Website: crate-barrel
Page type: billing-address
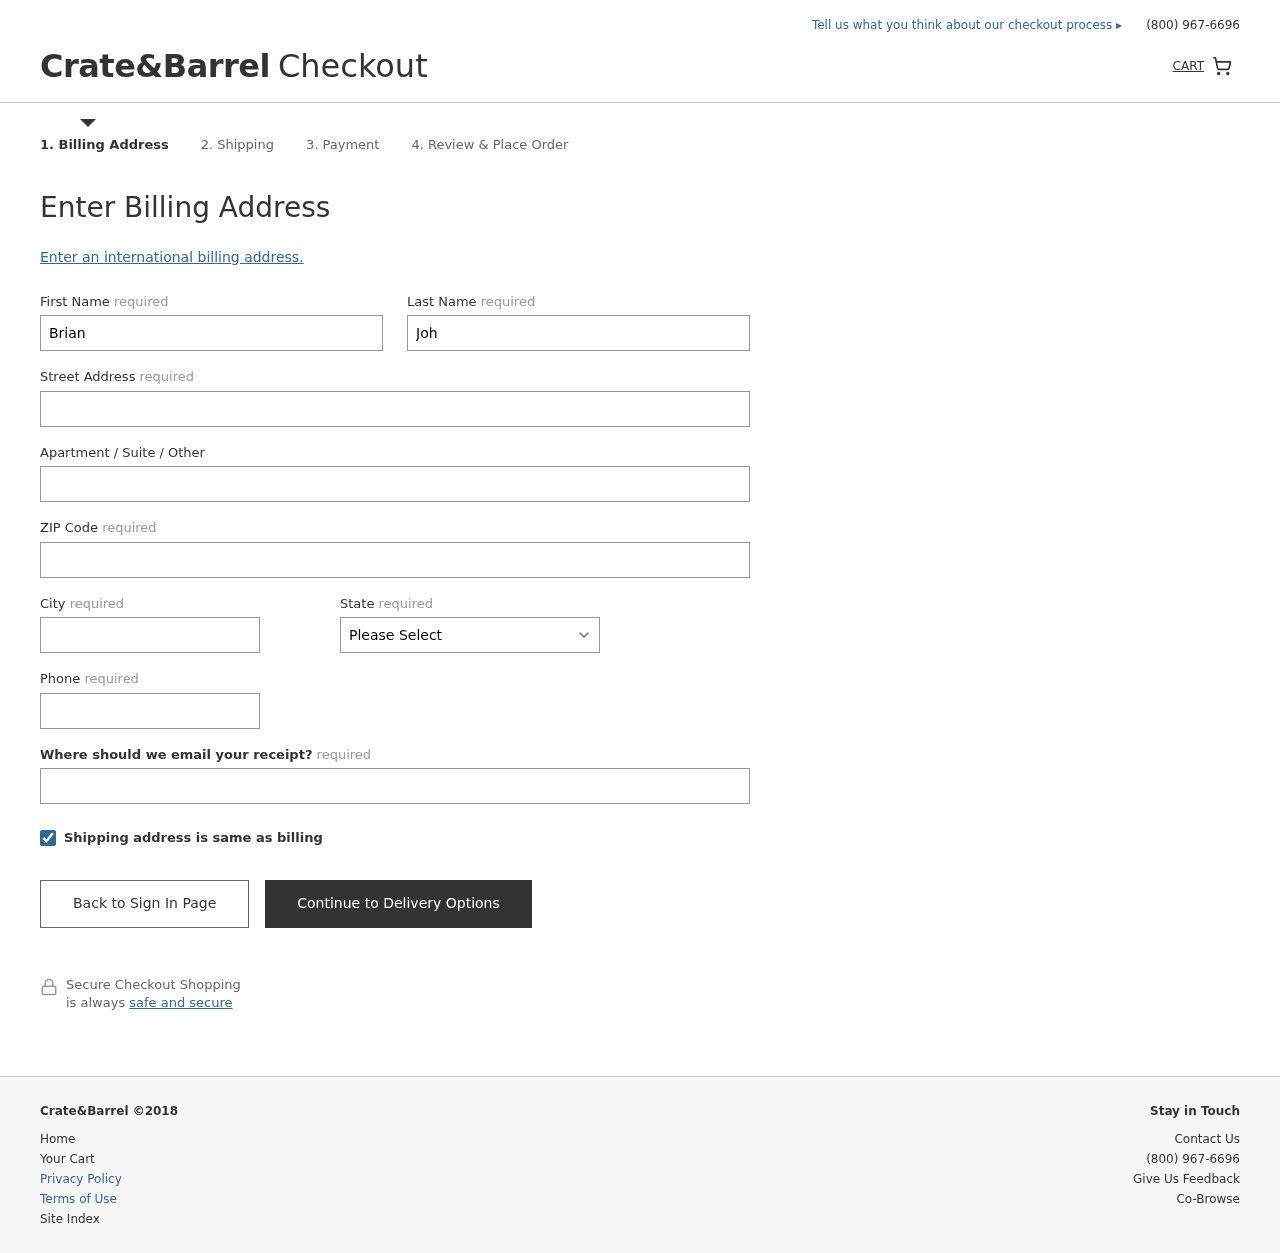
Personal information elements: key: PII_STATE
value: VI
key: PII_FIRSTNAME
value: Brian
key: PII_LASTNAME
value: Johnson
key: PII_STREET
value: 680 Rocha Prairie
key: PII_POSTCODE
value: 76948
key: PII_CITY
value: Morsebury
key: PII_PHONE
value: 4449151755
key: PII_EMAIL
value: brianjohnson@yahoo.com